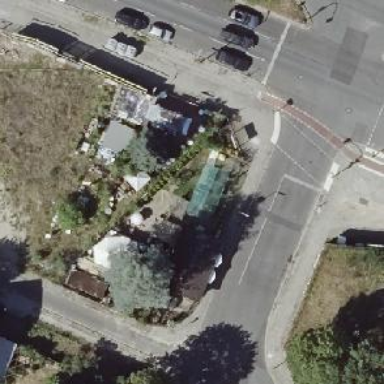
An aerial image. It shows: Garden center shop.